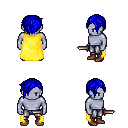
a pixel art fantasy rpg character, male body template, dark elf, purple skin, yellow cape, metal pants, blue pixie cut hairstyle, brown shoes, dagger, four views (front, back, left, right), 2x2 character sprite sheet, small pixel art, hard edges, no anti-aliasing